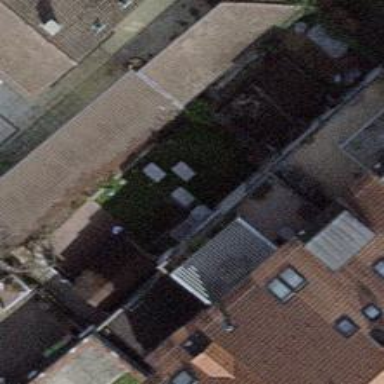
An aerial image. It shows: Garden surrounded by fence.